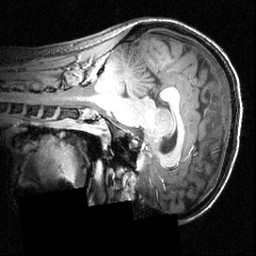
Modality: T1w
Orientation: sagittal
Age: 25
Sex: female
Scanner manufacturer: siemens
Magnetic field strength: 3.951 T
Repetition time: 1.5 s
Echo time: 0.00335 s